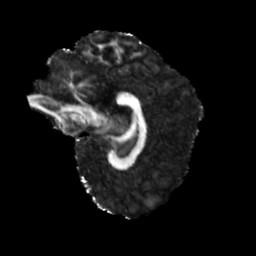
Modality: FA
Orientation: sagittal
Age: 26
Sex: male
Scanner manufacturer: siemens
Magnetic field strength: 3 T
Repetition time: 3.23 s
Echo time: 0.0892 s